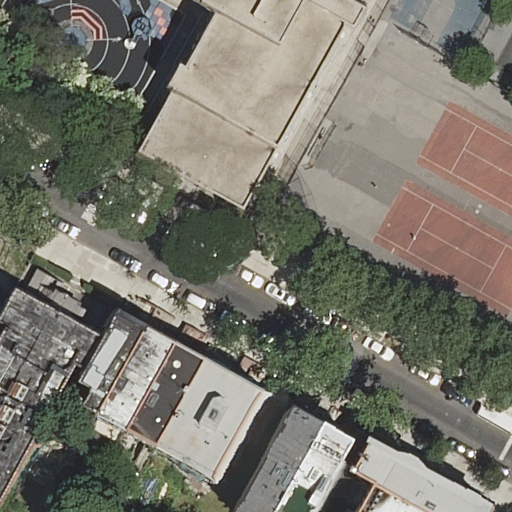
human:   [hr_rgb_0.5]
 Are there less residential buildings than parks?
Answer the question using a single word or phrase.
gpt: no

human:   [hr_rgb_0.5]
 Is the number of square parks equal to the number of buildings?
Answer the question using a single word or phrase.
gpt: no

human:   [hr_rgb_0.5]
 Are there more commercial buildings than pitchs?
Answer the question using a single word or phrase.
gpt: no

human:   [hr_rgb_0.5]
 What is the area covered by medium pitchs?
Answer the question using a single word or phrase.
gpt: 681m2

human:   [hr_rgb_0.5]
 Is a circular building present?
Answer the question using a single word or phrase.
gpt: no

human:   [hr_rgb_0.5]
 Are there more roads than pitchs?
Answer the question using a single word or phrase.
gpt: no

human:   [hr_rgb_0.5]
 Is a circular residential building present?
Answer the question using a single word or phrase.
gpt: no

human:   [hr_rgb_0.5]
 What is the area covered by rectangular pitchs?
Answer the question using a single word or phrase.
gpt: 692m2

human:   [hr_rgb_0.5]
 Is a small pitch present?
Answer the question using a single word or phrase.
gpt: yes

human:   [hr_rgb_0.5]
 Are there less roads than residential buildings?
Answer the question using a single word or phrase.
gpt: yes

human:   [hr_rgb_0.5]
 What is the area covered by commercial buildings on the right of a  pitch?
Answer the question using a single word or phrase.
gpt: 0m2

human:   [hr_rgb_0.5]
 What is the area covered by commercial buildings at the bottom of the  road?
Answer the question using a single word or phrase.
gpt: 0m2

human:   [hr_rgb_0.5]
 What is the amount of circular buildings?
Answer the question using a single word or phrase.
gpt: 0

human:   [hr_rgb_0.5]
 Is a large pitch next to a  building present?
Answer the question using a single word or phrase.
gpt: no

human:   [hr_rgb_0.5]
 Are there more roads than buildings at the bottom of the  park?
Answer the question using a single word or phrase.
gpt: no

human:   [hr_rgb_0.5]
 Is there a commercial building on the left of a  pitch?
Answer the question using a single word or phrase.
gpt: no

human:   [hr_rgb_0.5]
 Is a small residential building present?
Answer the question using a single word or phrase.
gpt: yes

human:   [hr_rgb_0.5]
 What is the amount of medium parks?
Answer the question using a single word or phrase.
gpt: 1

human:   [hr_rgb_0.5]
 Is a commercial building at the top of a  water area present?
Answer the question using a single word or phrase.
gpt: no

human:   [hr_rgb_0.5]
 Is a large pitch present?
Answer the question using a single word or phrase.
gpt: no

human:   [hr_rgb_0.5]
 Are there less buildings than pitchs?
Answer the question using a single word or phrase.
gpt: no

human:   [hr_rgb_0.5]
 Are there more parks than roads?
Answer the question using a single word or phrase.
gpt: no

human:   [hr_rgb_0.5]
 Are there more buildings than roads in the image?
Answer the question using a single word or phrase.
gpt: yes

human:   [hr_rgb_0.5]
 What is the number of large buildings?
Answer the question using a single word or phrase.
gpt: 1

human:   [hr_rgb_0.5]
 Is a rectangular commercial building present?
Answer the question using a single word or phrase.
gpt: no

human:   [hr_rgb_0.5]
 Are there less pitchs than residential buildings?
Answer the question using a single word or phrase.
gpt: yes

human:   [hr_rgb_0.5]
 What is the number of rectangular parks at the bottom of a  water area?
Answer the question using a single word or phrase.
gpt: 0

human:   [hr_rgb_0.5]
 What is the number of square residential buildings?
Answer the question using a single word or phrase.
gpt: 0

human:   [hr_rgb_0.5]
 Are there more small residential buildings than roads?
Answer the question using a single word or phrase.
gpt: no

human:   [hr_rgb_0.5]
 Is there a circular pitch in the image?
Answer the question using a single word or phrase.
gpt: no

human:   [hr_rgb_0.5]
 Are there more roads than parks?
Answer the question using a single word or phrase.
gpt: no

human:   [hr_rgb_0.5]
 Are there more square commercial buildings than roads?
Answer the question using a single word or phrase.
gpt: no

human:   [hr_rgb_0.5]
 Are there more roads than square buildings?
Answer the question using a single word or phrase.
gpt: yes

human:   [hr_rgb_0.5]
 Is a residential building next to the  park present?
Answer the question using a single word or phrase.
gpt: yes

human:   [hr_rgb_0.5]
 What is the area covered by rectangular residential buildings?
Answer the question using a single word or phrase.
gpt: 1011m2

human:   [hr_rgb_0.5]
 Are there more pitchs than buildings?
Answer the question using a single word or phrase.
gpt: no